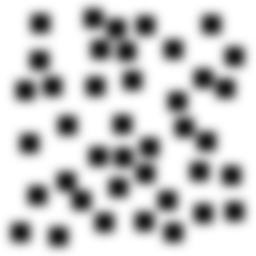
Squares: 40
Triangles: 0
Stars: 0
Total shapes: 40